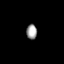
Tissue: prostate
Cell type: Myeloid cells
Senescence score: 0.7009
Nuclear area (px): 154
Mean DAPI intensity: 159.76